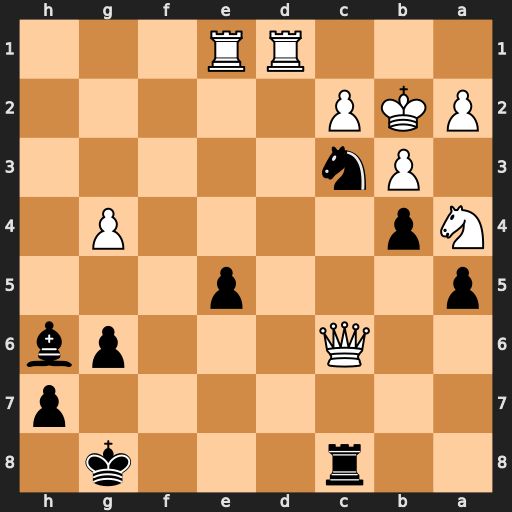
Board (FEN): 2r3k1/7p/2Q3pb/p3p3/Np4P1/1Pn5/PKP5/3RR3
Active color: b
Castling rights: -
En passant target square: -
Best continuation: Nxd1+ Rxd1 Rxc6